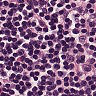
Metastatic tissue present: no